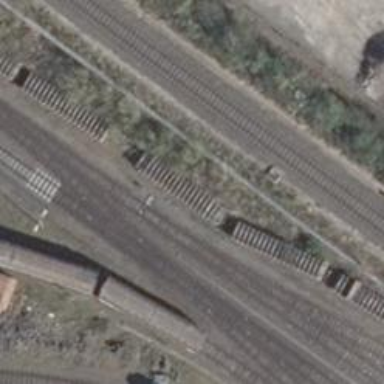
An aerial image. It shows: Railway switch.